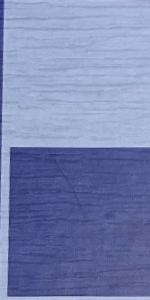
Label: Empty